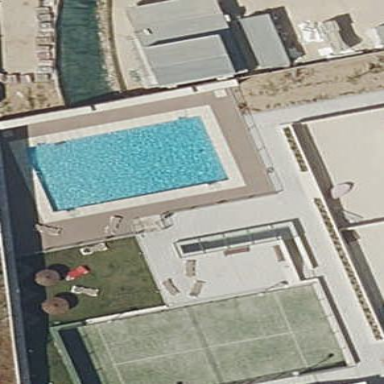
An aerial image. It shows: Swimming pool located in leisure land.